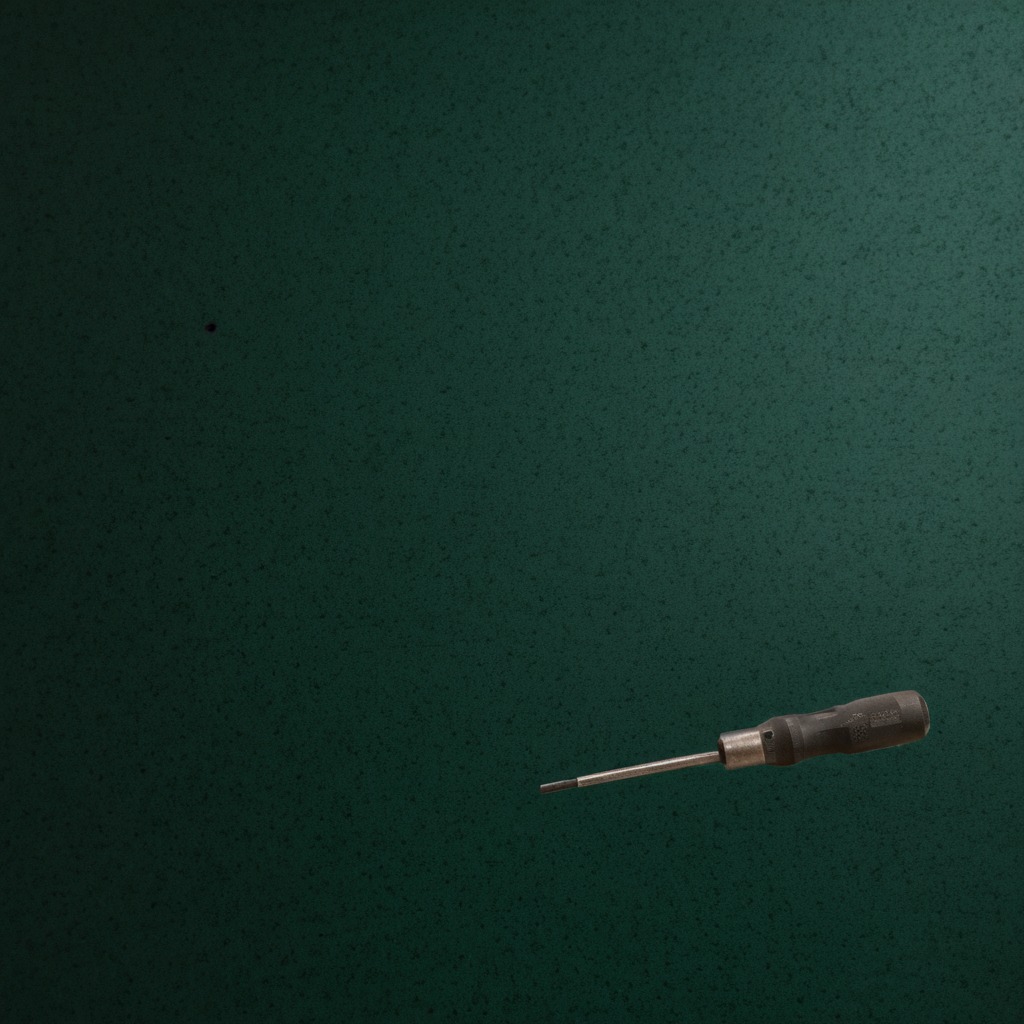
A screwdriver lying on a clean granite tabletop covered with a green rubber mat inside a workshop at night dim ambient light soft shadows worn but beneath the mat